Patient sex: M
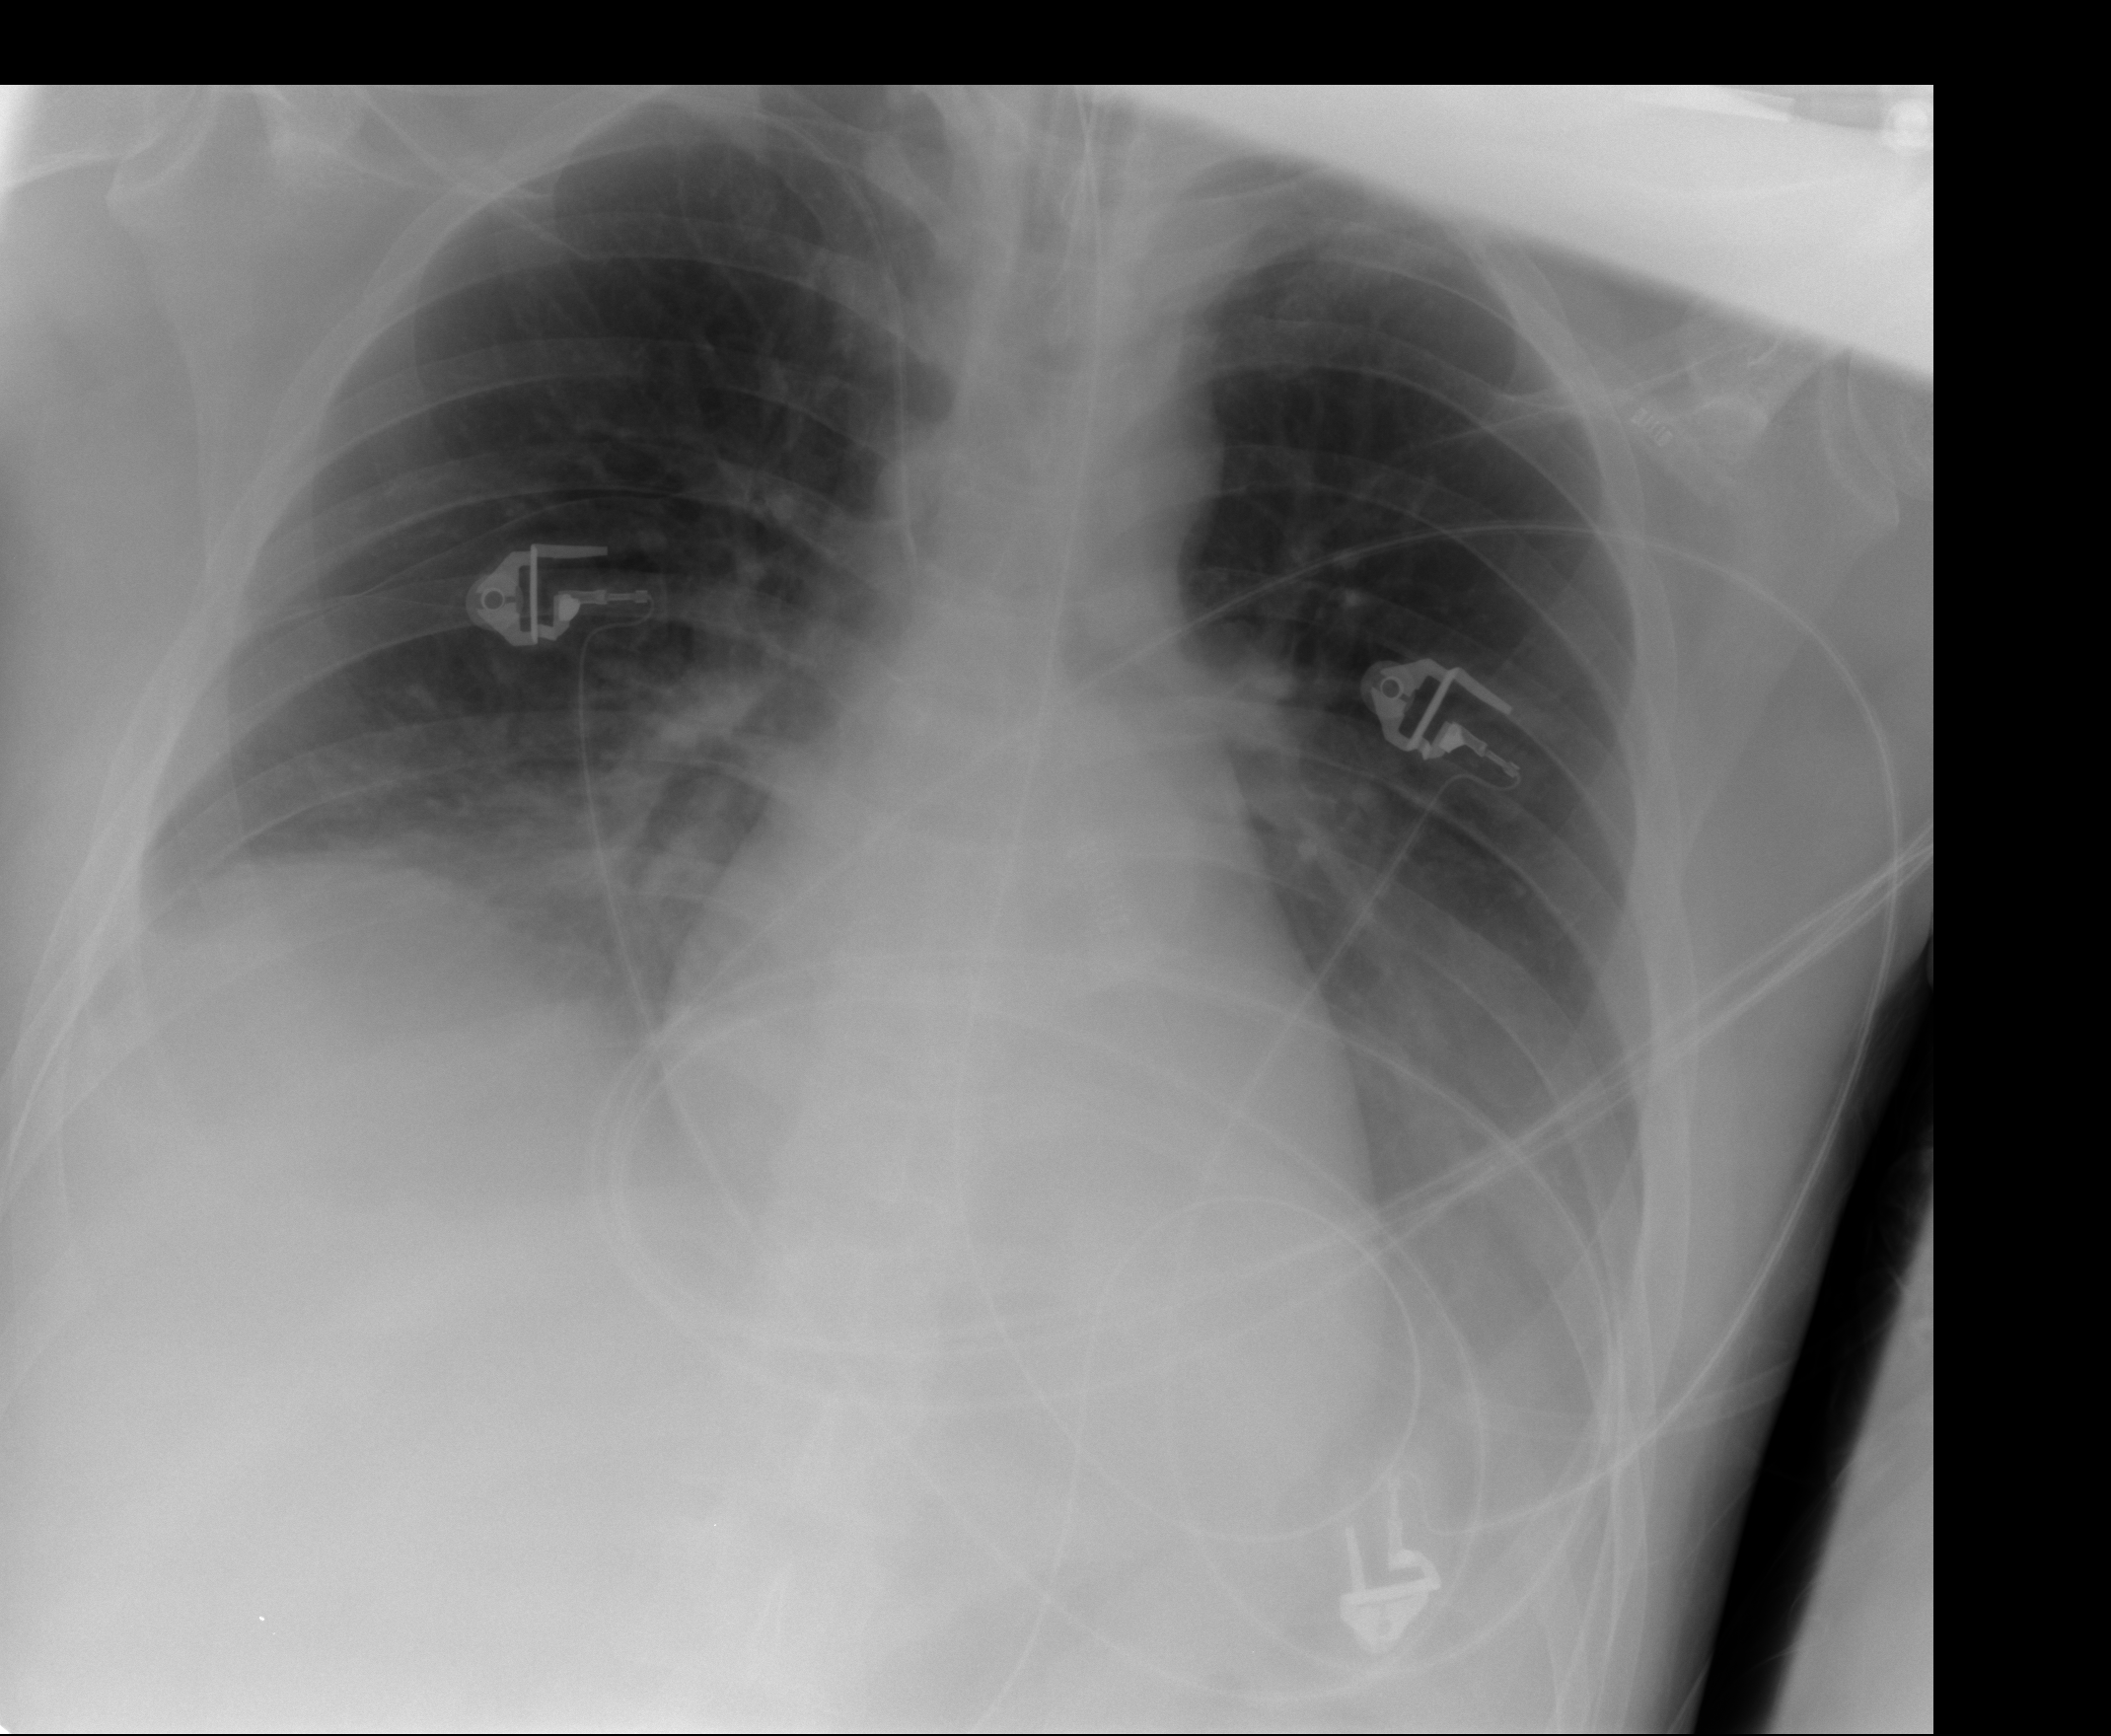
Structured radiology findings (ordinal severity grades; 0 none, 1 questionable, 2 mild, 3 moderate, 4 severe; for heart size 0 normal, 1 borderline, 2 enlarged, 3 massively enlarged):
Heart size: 0
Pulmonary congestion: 0
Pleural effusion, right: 2
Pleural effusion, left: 0
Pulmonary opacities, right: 2
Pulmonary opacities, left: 0
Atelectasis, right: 2
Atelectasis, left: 0